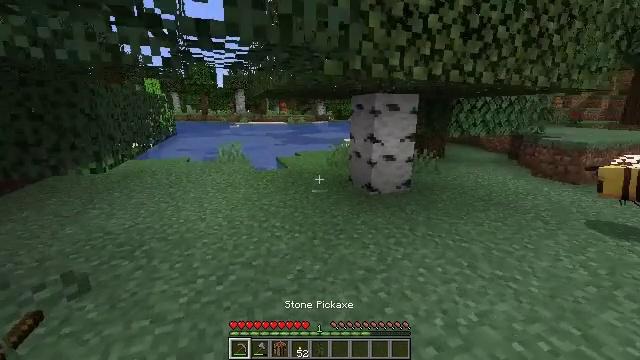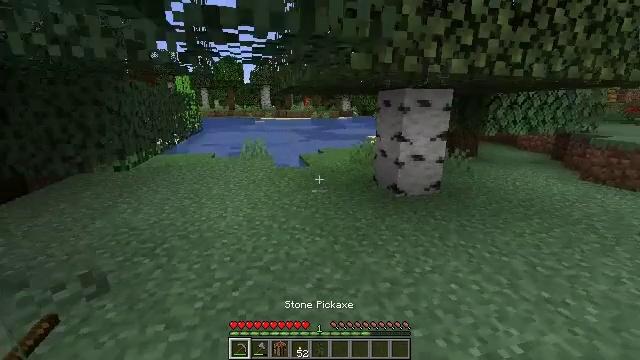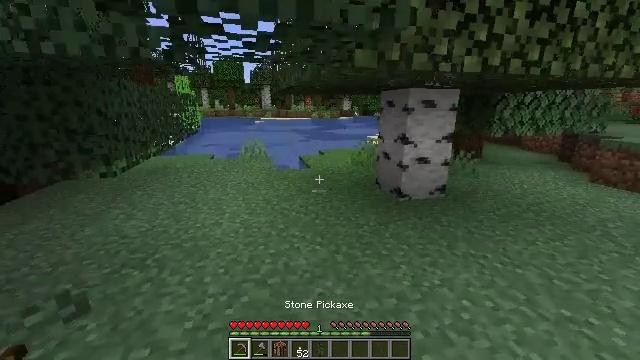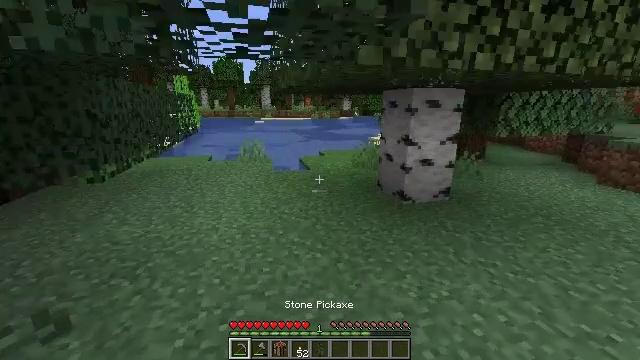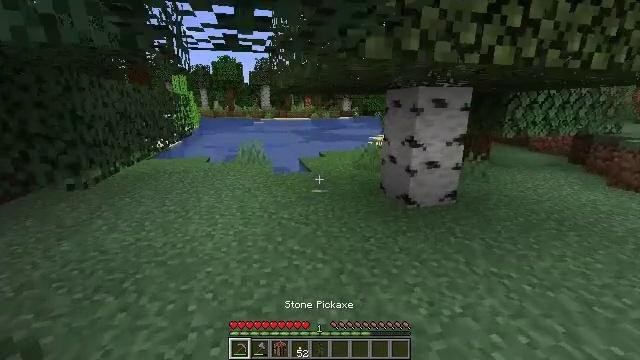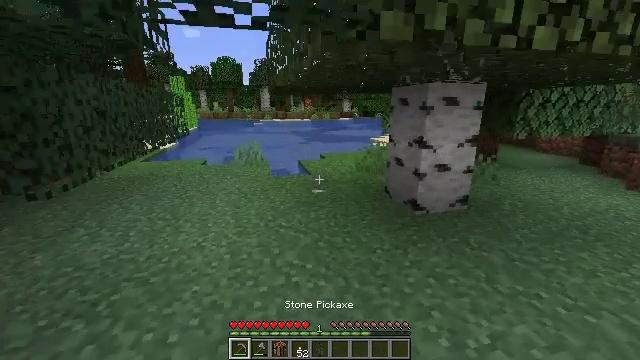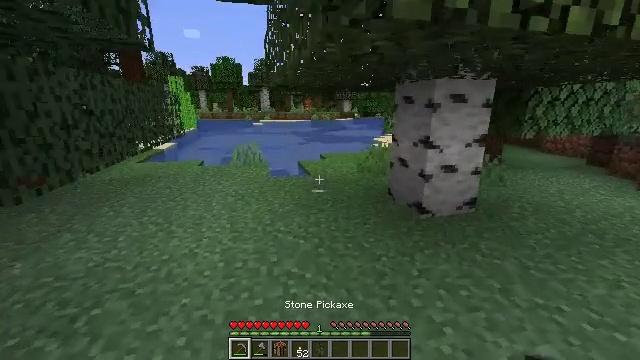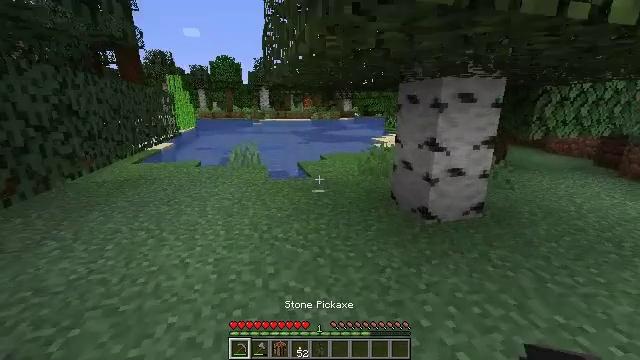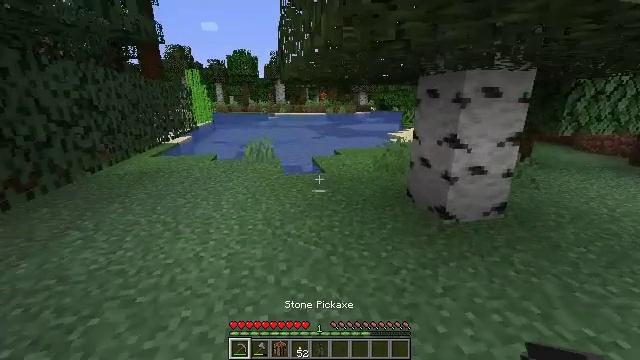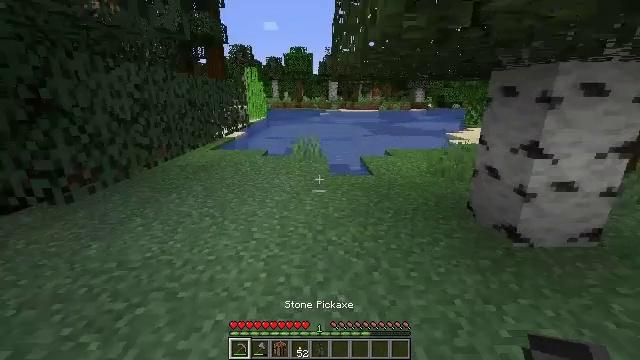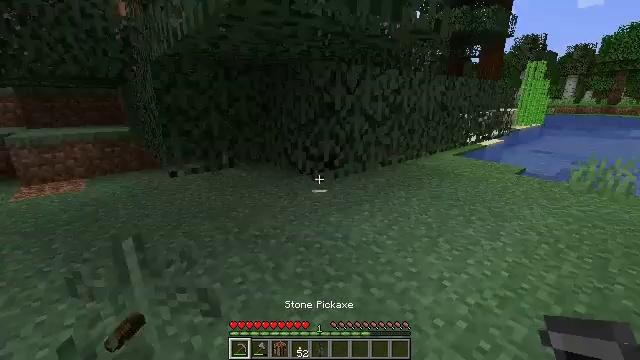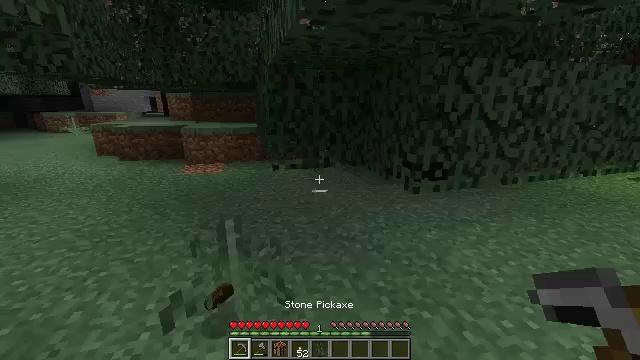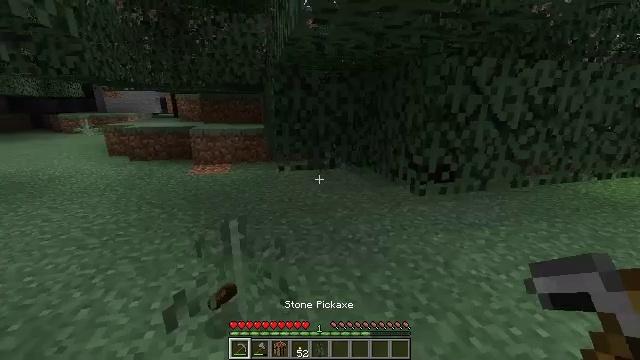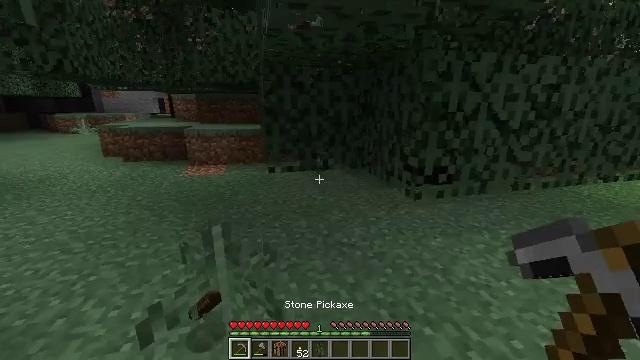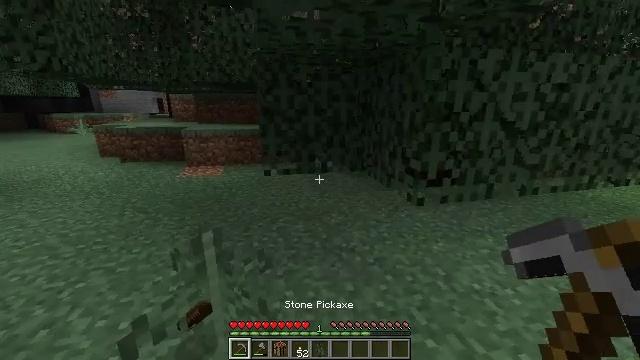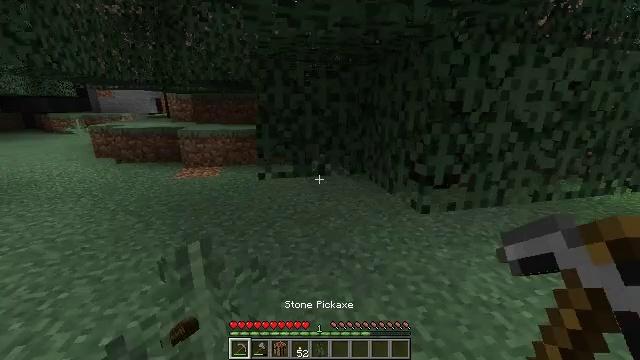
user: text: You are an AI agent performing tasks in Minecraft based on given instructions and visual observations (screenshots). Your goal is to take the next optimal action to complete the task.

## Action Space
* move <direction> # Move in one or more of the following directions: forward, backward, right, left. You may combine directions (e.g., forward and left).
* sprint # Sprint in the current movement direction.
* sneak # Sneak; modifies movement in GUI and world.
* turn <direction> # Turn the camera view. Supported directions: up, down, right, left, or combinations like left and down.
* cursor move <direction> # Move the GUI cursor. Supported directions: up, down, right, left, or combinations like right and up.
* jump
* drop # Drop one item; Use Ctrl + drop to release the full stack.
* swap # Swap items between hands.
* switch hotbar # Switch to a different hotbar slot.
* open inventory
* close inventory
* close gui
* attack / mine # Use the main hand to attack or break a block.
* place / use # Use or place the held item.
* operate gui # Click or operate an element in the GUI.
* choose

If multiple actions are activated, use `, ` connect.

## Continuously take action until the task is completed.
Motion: motion action
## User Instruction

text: Collect birch leaves from the tree.
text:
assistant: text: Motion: move forward, turn left
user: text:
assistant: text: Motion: move forward
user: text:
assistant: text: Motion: move forward
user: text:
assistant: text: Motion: move forward
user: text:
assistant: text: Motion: move forward
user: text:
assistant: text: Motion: move forward
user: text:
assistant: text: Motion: move forward
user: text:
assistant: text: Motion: move forward, turn left and down
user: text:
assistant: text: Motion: move forward, turn left
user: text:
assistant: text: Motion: move forward, turn left
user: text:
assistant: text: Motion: turn left
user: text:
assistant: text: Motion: turn left
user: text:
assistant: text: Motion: move forward
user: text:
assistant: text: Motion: move forward
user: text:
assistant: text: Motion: move forward
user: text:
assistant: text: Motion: move forward, turn left
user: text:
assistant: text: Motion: move forward, turn left
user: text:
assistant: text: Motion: move forward, turn left
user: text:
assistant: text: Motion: move forward, turn left
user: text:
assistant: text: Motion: move forward, turn left
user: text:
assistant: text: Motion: move forward, turn left and up
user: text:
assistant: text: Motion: move forward, turn up
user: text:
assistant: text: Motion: move forward
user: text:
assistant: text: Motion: move forward
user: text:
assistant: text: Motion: move forward
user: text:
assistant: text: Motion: move forward
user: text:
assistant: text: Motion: move forward
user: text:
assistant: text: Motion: move forward, turn left and down
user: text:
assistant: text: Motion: move forward, turn left and down
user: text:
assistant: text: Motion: move forward, turn left